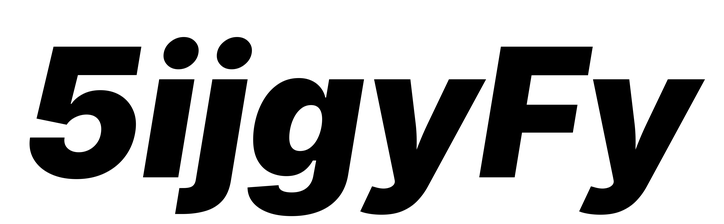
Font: Inter-Italic_Black_Italic